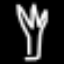
Label: leaf